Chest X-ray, PA view. Patient: 67 years old, sex F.
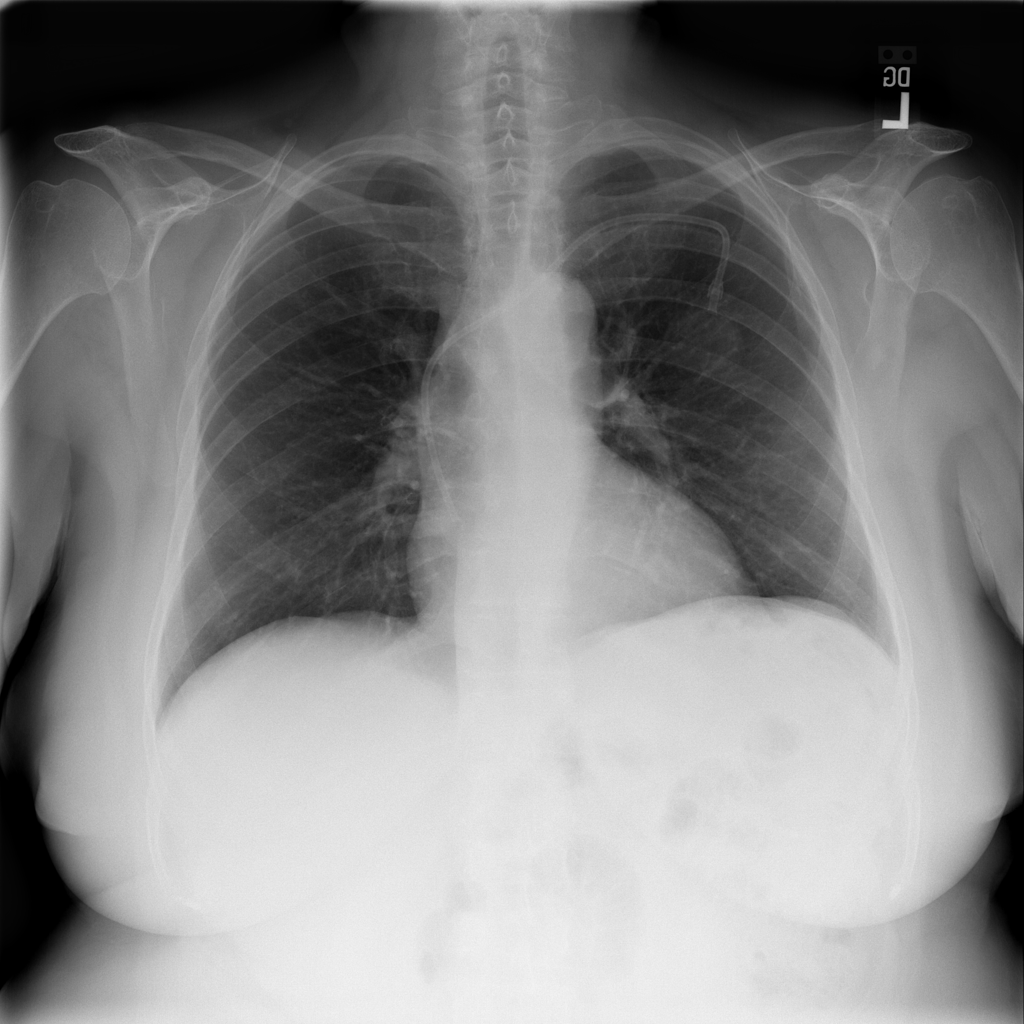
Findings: No Finding